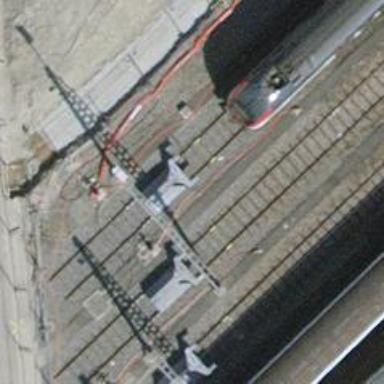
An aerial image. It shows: Railway buffer stop.